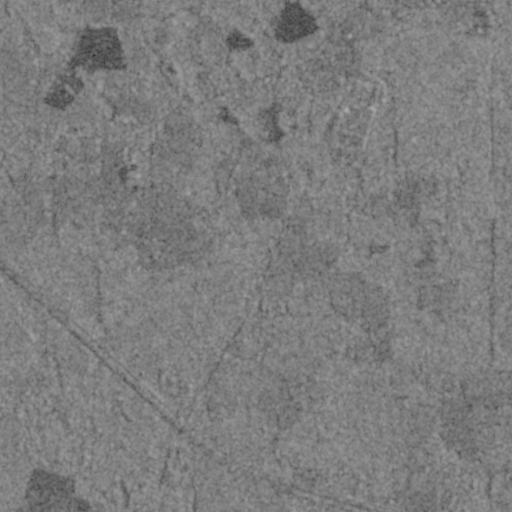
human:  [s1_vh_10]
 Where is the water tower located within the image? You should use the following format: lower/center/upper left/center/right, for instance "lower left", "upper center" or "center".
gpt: The water tower is located in the upper right of the image.
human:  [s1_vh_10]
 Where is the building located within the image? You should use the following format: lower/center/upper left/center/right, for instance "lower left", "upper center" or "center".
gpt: The building is located in the upper right of the image.
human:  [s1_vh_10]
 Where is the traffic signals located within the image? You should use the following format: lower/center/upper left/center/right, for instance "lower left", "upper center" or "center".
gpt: The traffic signals is located in the upper right of the image.
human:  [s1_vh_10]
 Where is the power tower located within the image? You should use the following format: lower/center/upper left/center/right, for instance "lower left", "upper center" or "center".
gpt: There is no power tower in the image.

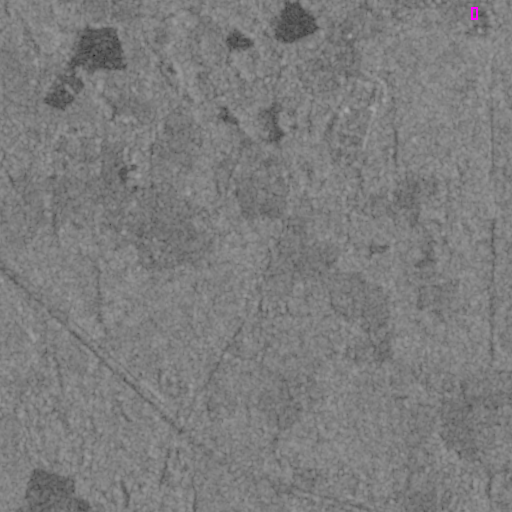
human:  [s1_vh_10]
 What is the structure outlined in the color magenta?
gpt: The structure outlined in magenta is a building.
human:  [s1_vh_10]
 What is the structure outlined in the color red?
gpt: There is no red outline.